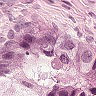
Metastatic tissue present: yes